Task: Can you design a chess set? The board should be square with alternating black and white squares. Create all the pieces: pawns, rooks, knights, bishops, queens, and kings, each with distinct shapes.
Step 1881:
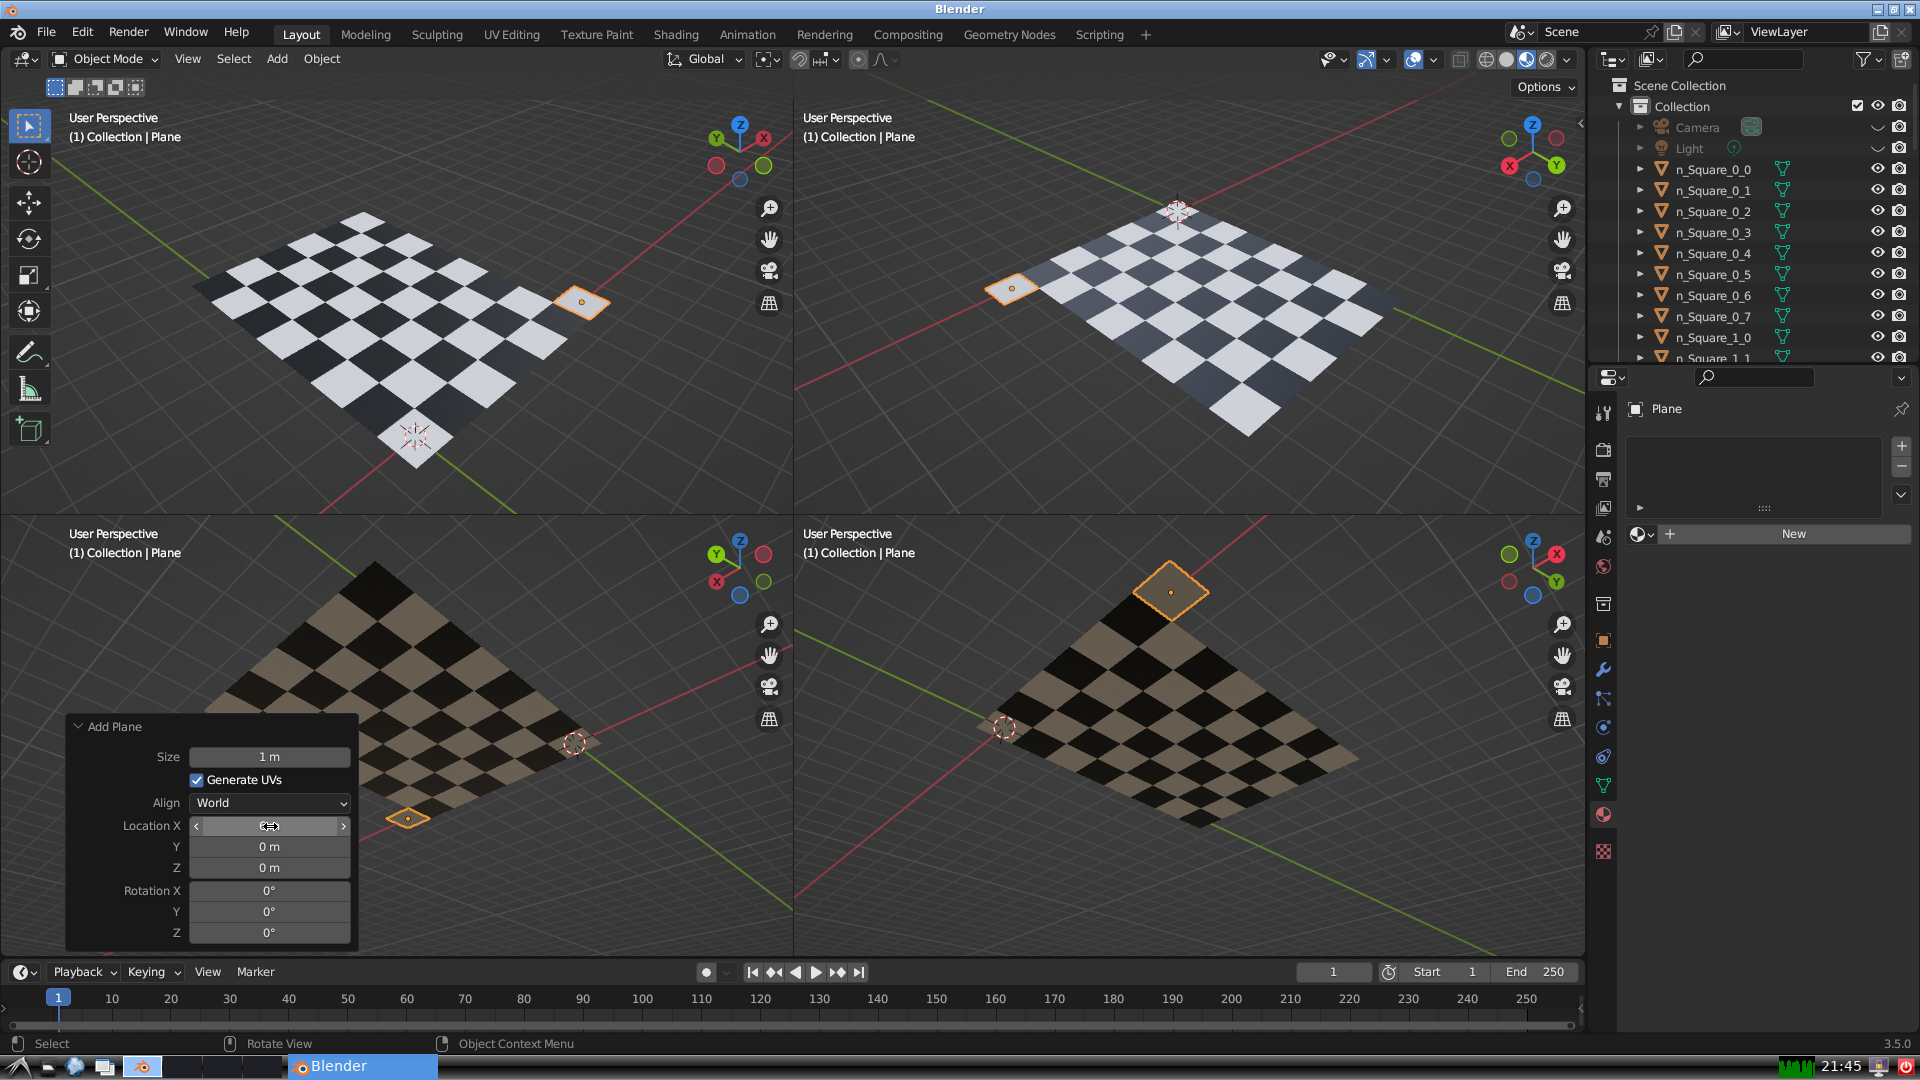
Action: {"mouse_move": [270, 846]}